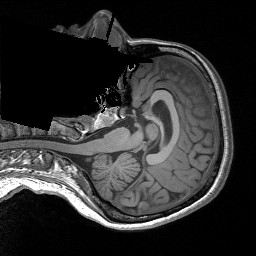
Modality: T1w
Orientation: axial